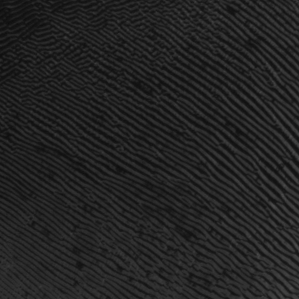
Label: frost